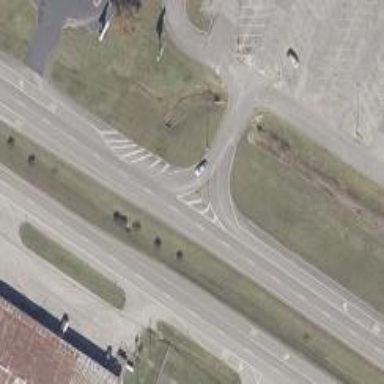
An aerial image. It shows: Primary highway with asphalt surface that includes dual carriageway.